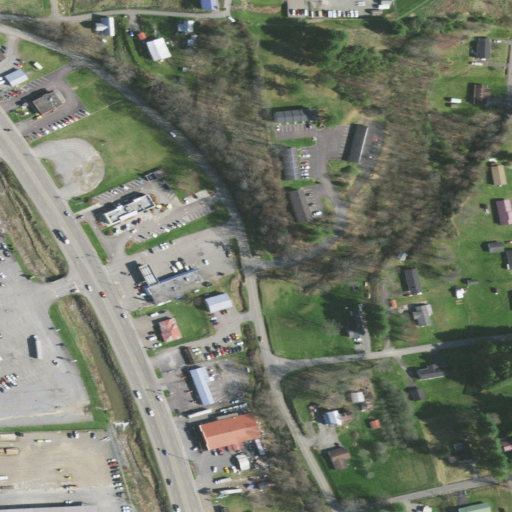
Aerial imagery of valley in Tennessee named Wildcat Hollow containing open development, medium intensity development, low intensity development, high intensity development, deciduous forest, mixed forest, pasture, evergreen forest, and shrub